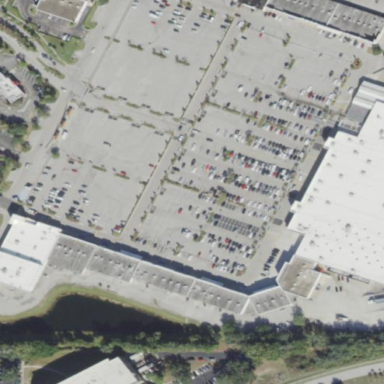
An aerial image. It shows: Retail area.